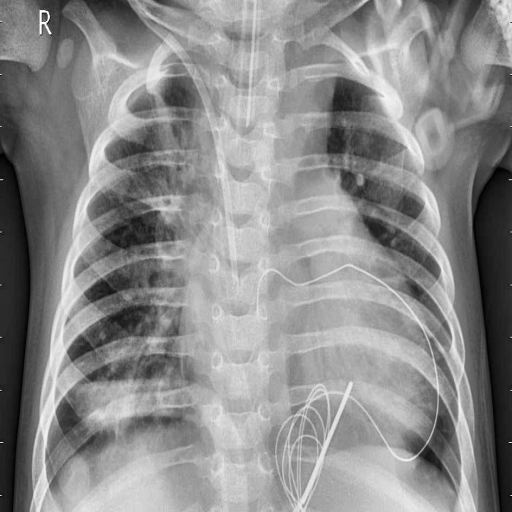
Finding: PNEUMONIA